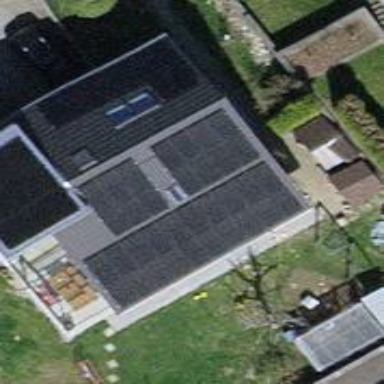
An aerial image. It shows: Solar power generator with photovoltaic panels.